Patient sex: M
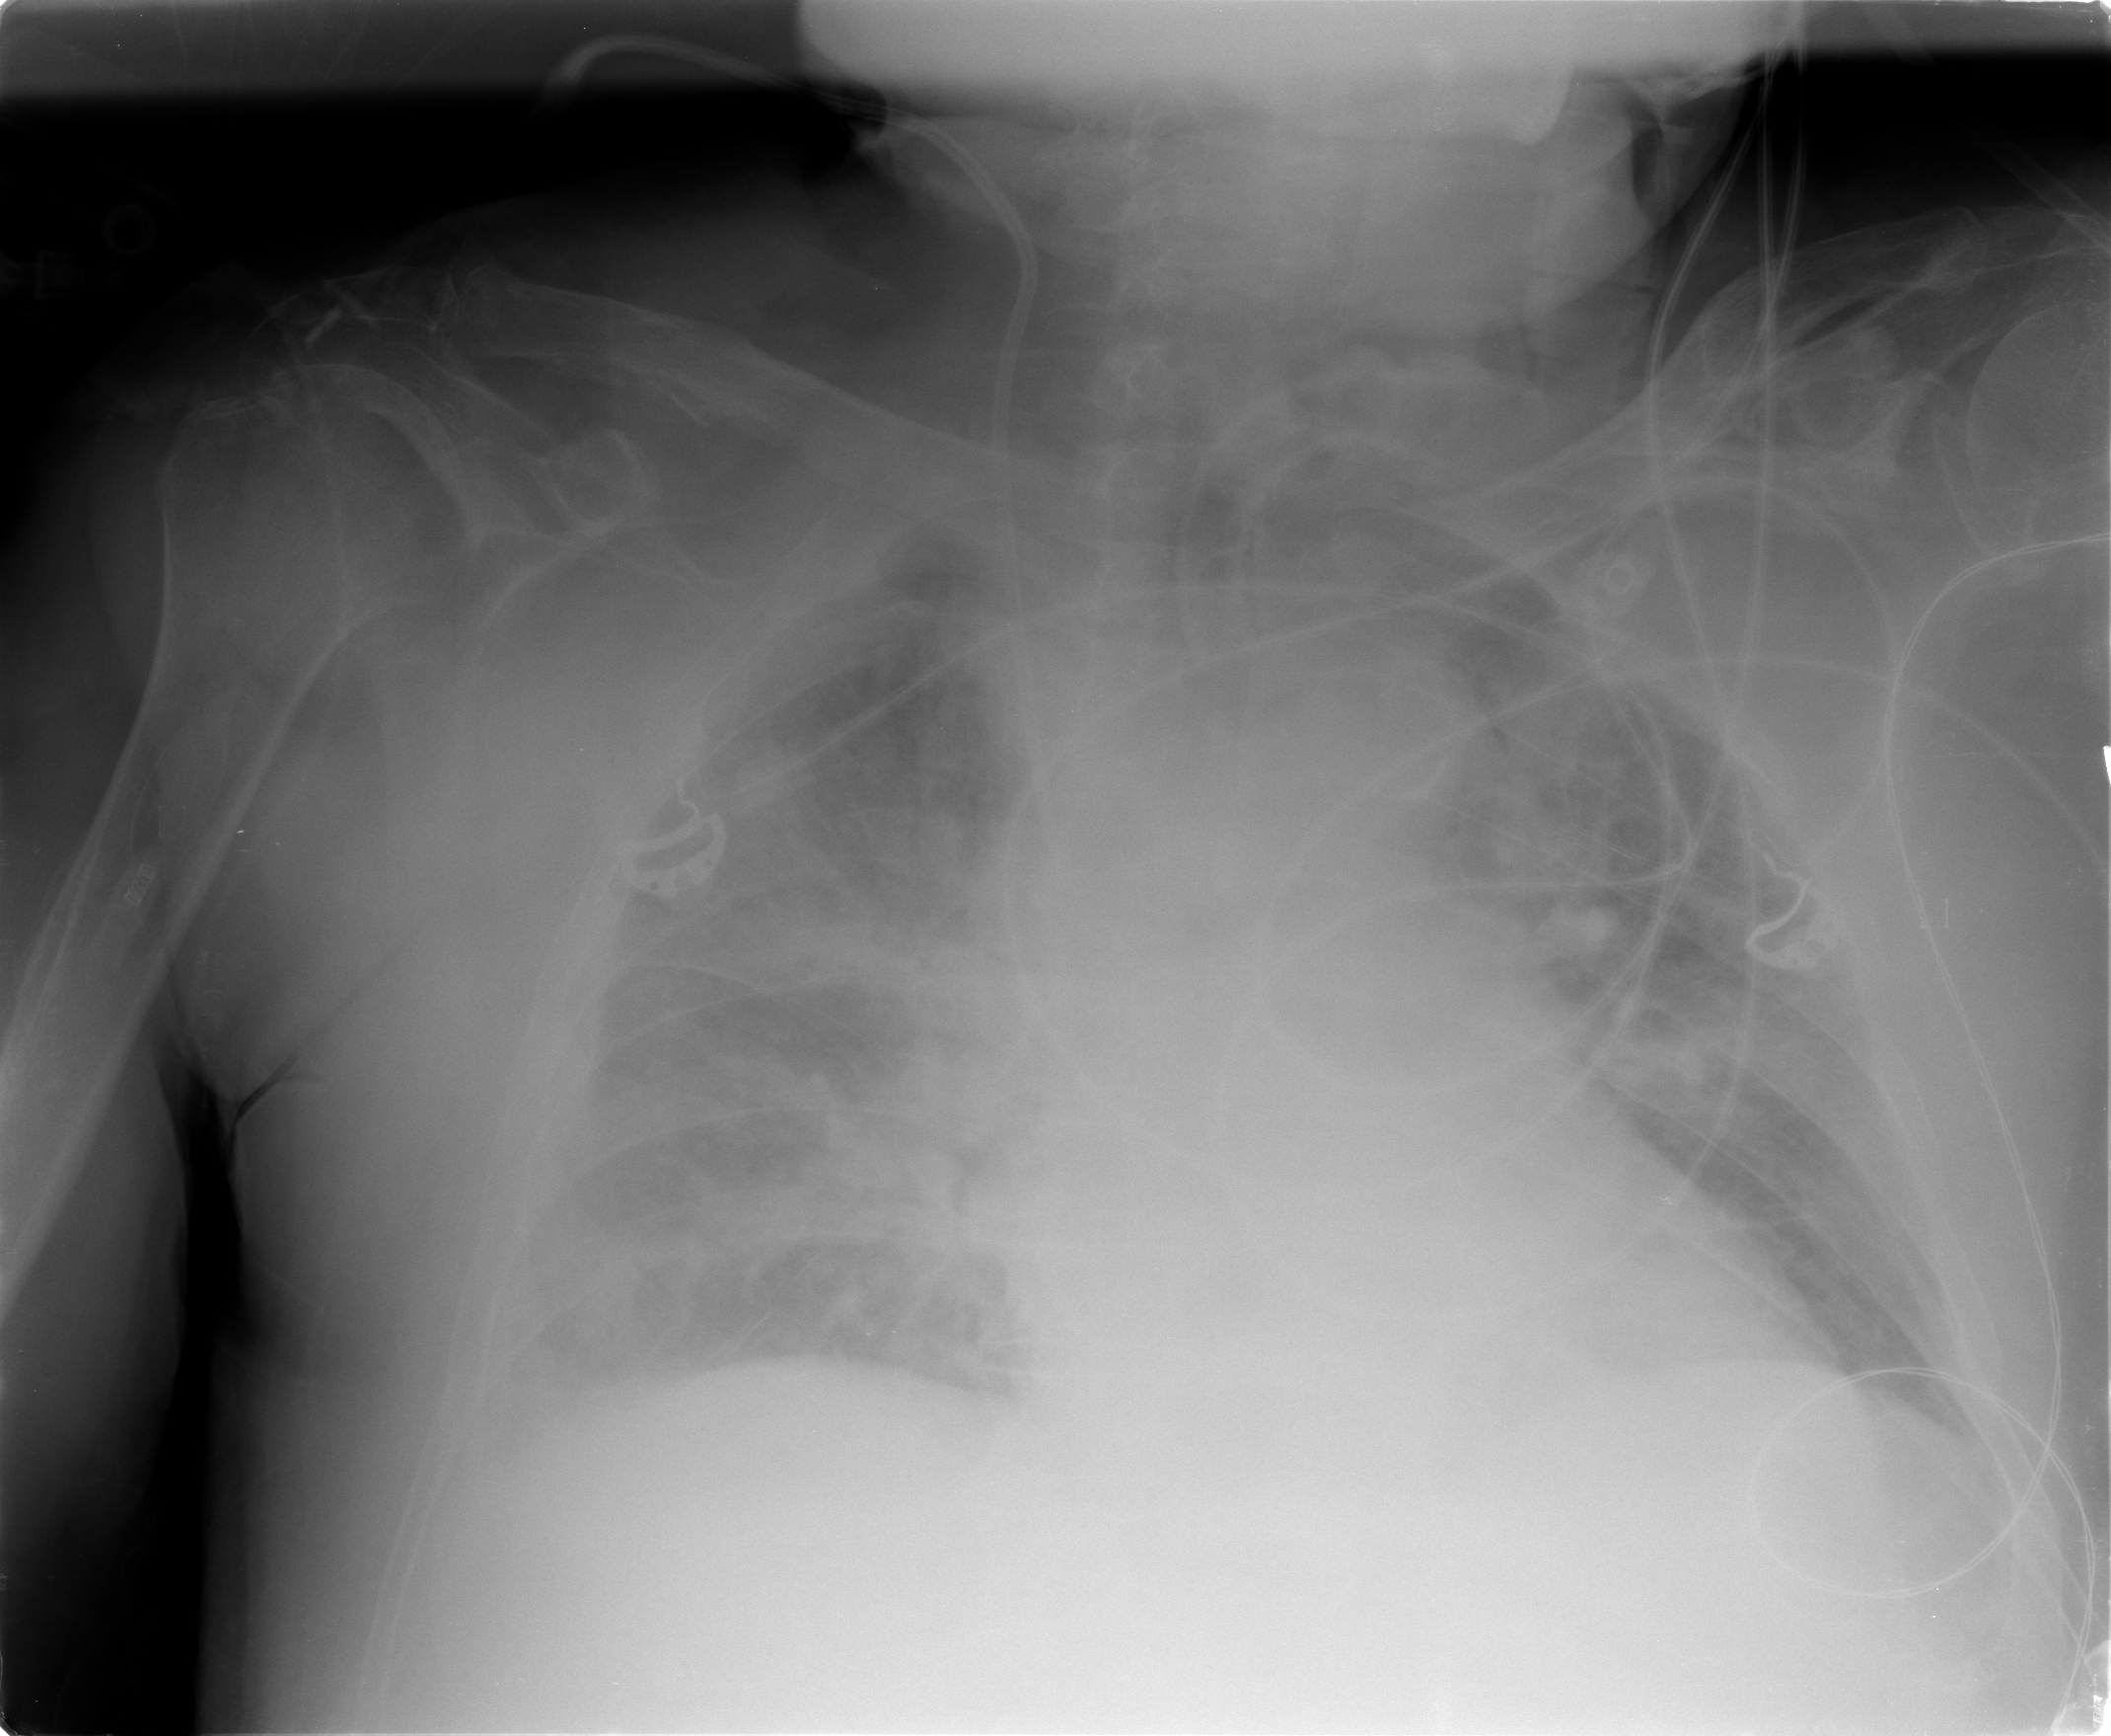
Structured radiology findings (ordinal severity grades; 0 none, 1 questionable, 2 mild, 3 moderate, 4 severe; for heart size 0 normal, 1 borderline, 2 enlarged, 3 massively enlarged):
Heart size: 0
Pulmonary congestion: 3
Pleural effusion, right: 0
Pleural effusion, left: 0
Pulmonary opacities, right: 3
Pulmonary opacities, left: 3
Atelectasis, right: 2
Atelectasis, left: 2